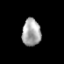
Tissue: prostate
Cell type: T cells
Senescence score: 0.241
Nuclear area (px): 501
Mean DAPI intensity: 165.97